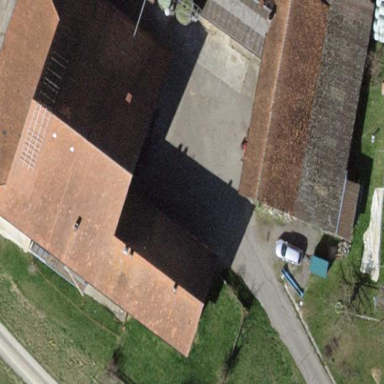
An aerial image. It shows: Farm building with gabled roof.